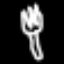
Label: fork